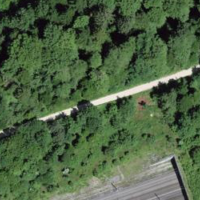
EUNIS habitat code: 41
Species observed at this site:
Cirsium arvense